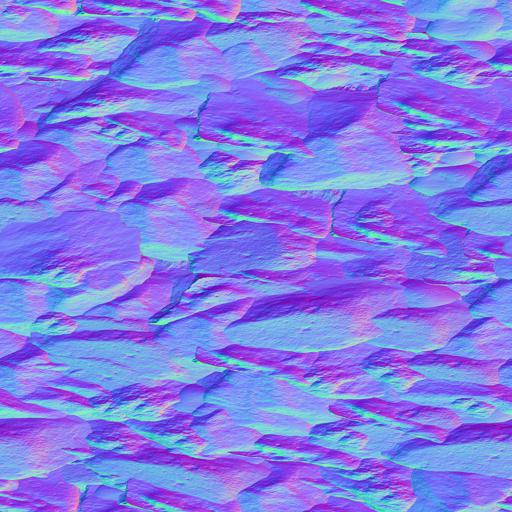
cliff ground rock rocks stone stones